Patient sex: M
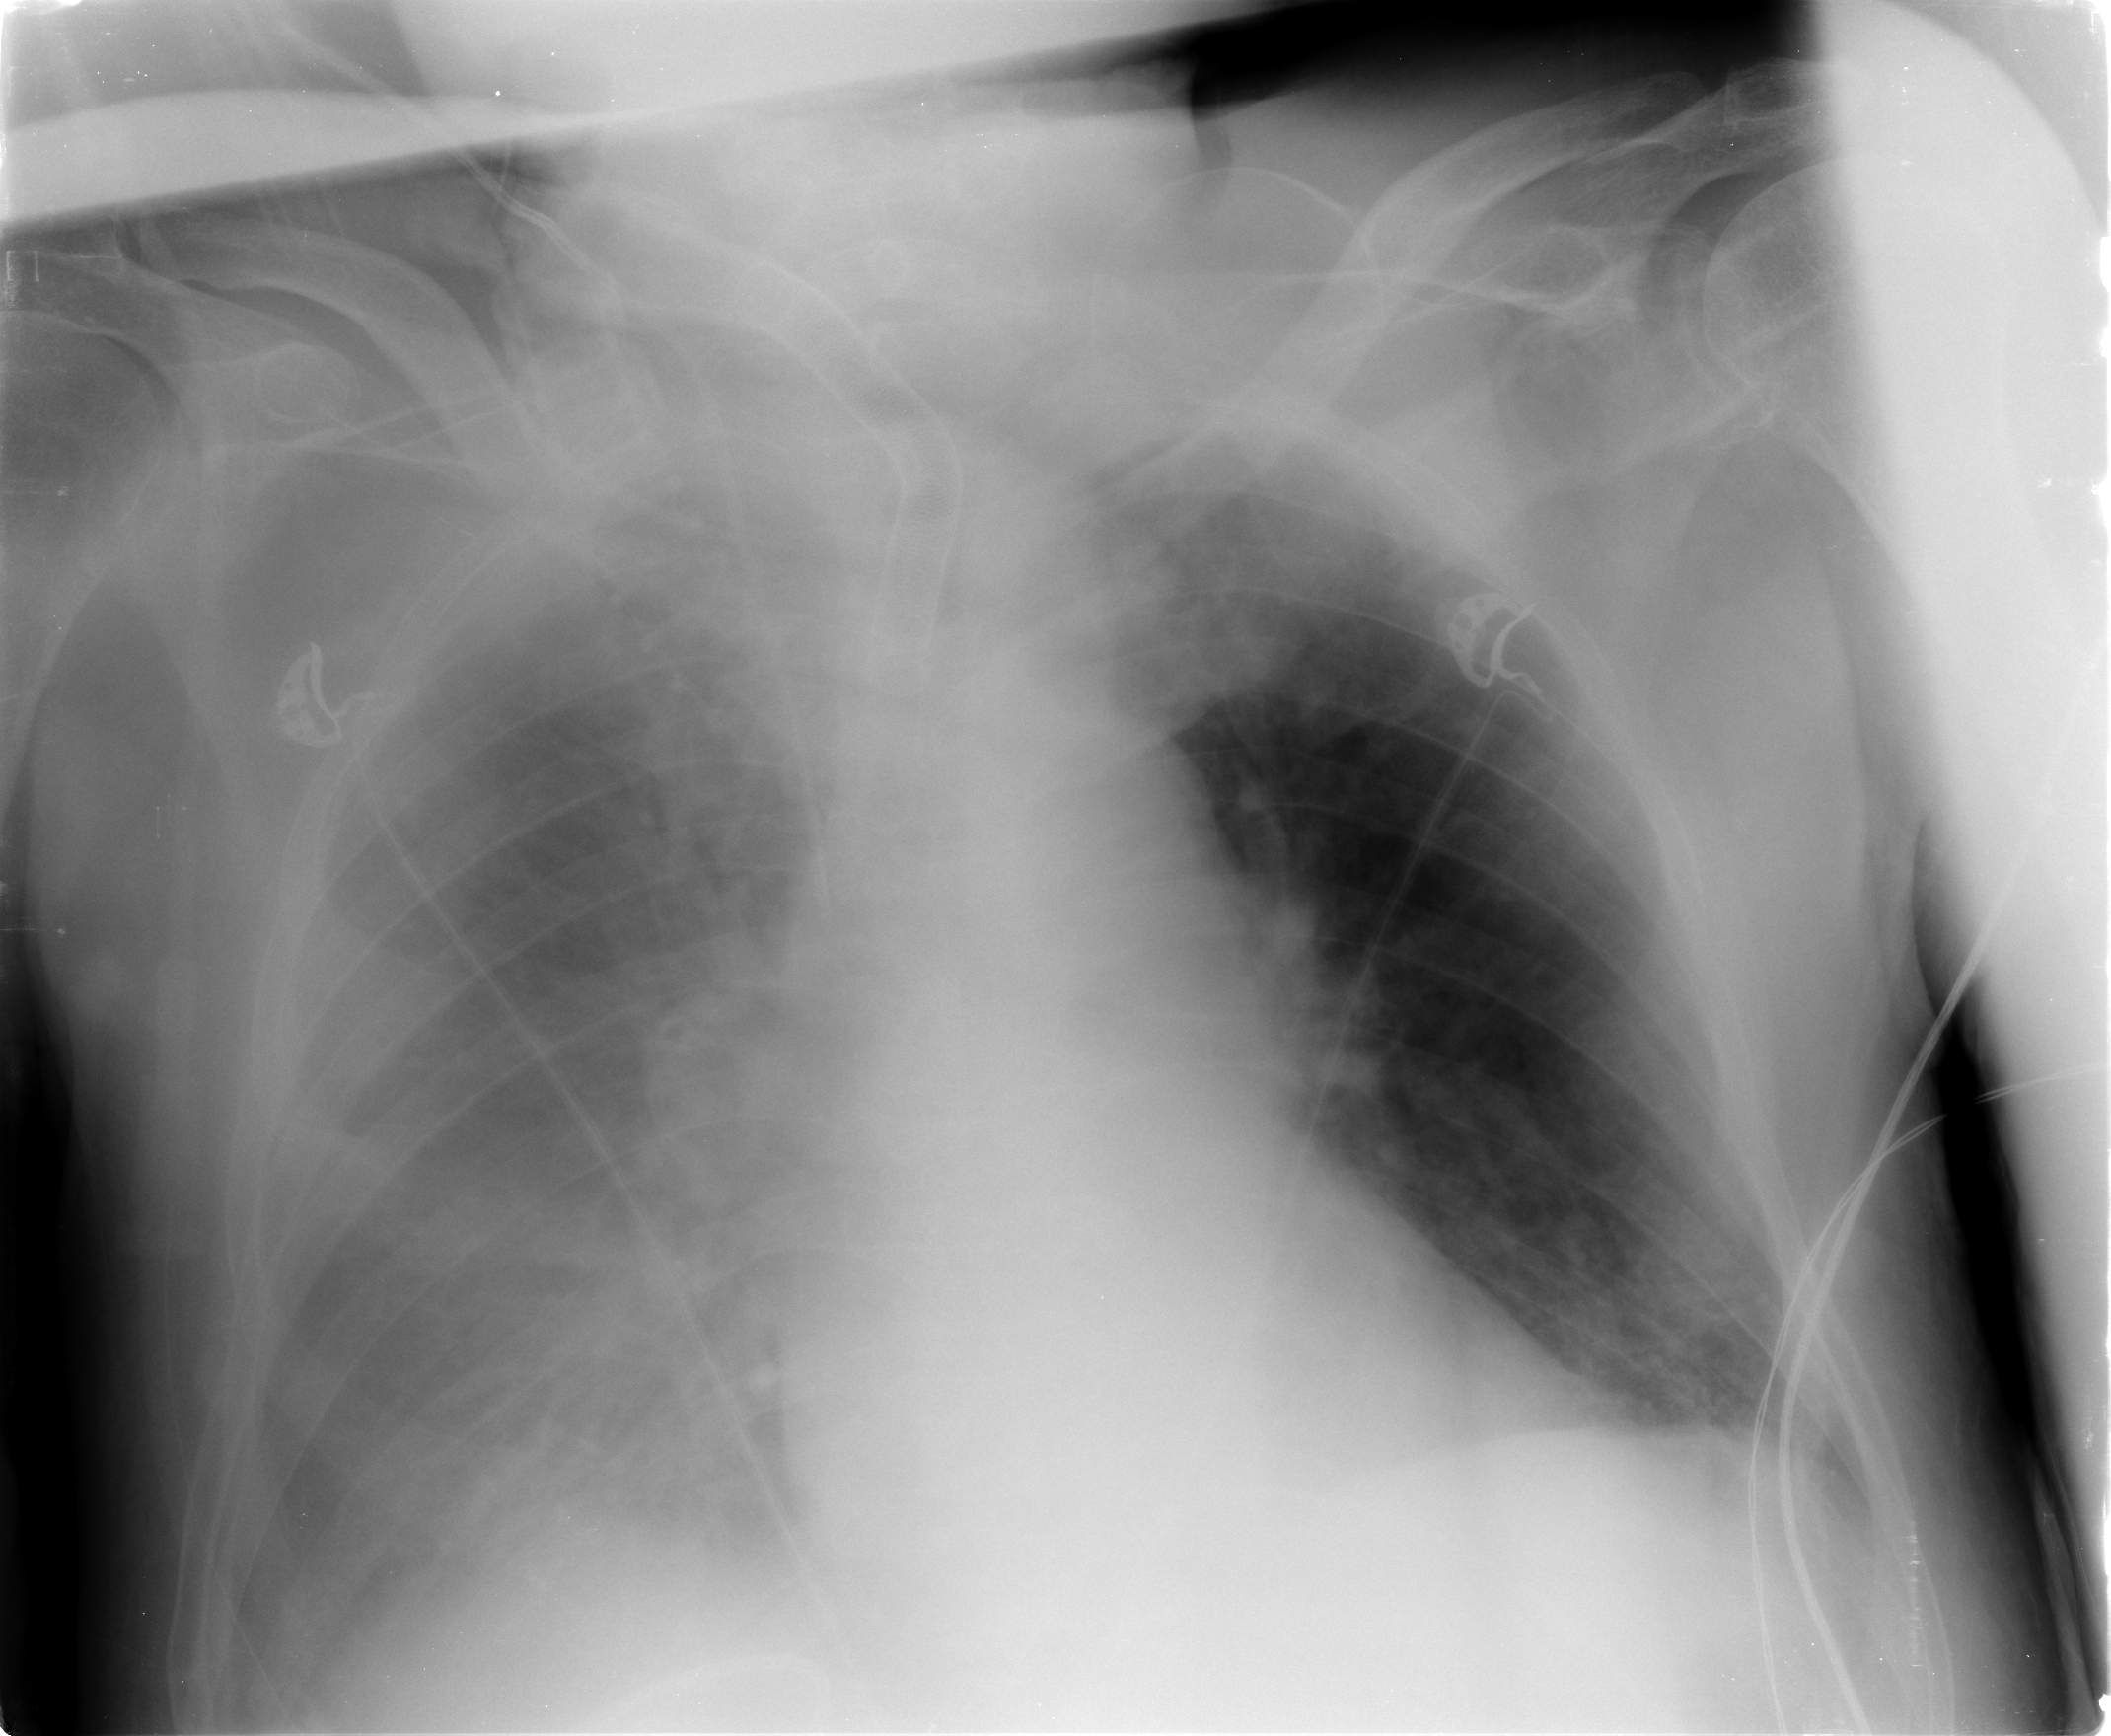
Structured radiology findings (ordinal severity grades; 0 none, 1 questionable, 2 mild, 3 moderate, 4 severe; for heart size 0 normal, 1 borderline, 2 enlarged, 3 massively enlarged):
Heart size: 0
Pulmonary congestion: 2
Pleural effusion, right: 3
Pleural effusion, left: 1
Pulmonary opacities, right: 1
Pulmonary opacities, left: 0
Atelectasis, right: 3
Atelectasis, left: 2